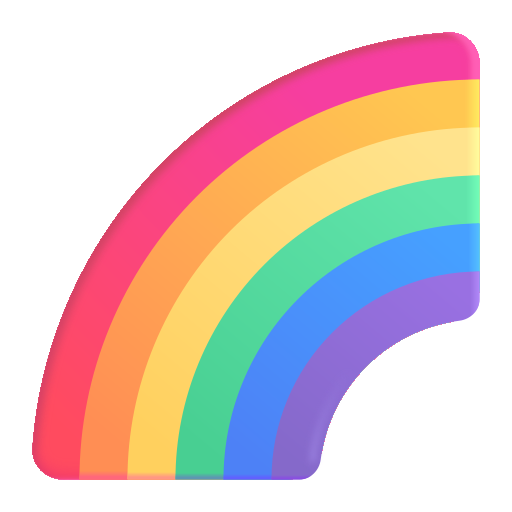
rainbow color